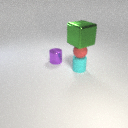
small cyan rubber cylinder to the right of small purple metal cylinder